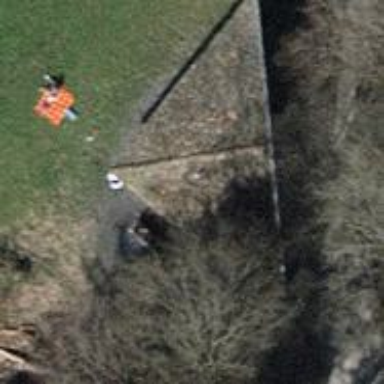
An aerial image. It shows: BBQ amenity with grate.